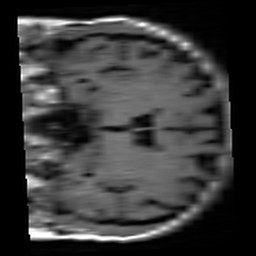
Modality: T1w
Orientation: coronal
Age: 25
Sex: female
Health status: healthy
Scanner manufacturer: siemens
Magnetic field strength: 3 T
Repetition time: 4.1 s
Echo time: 0.0085 s